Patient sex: M
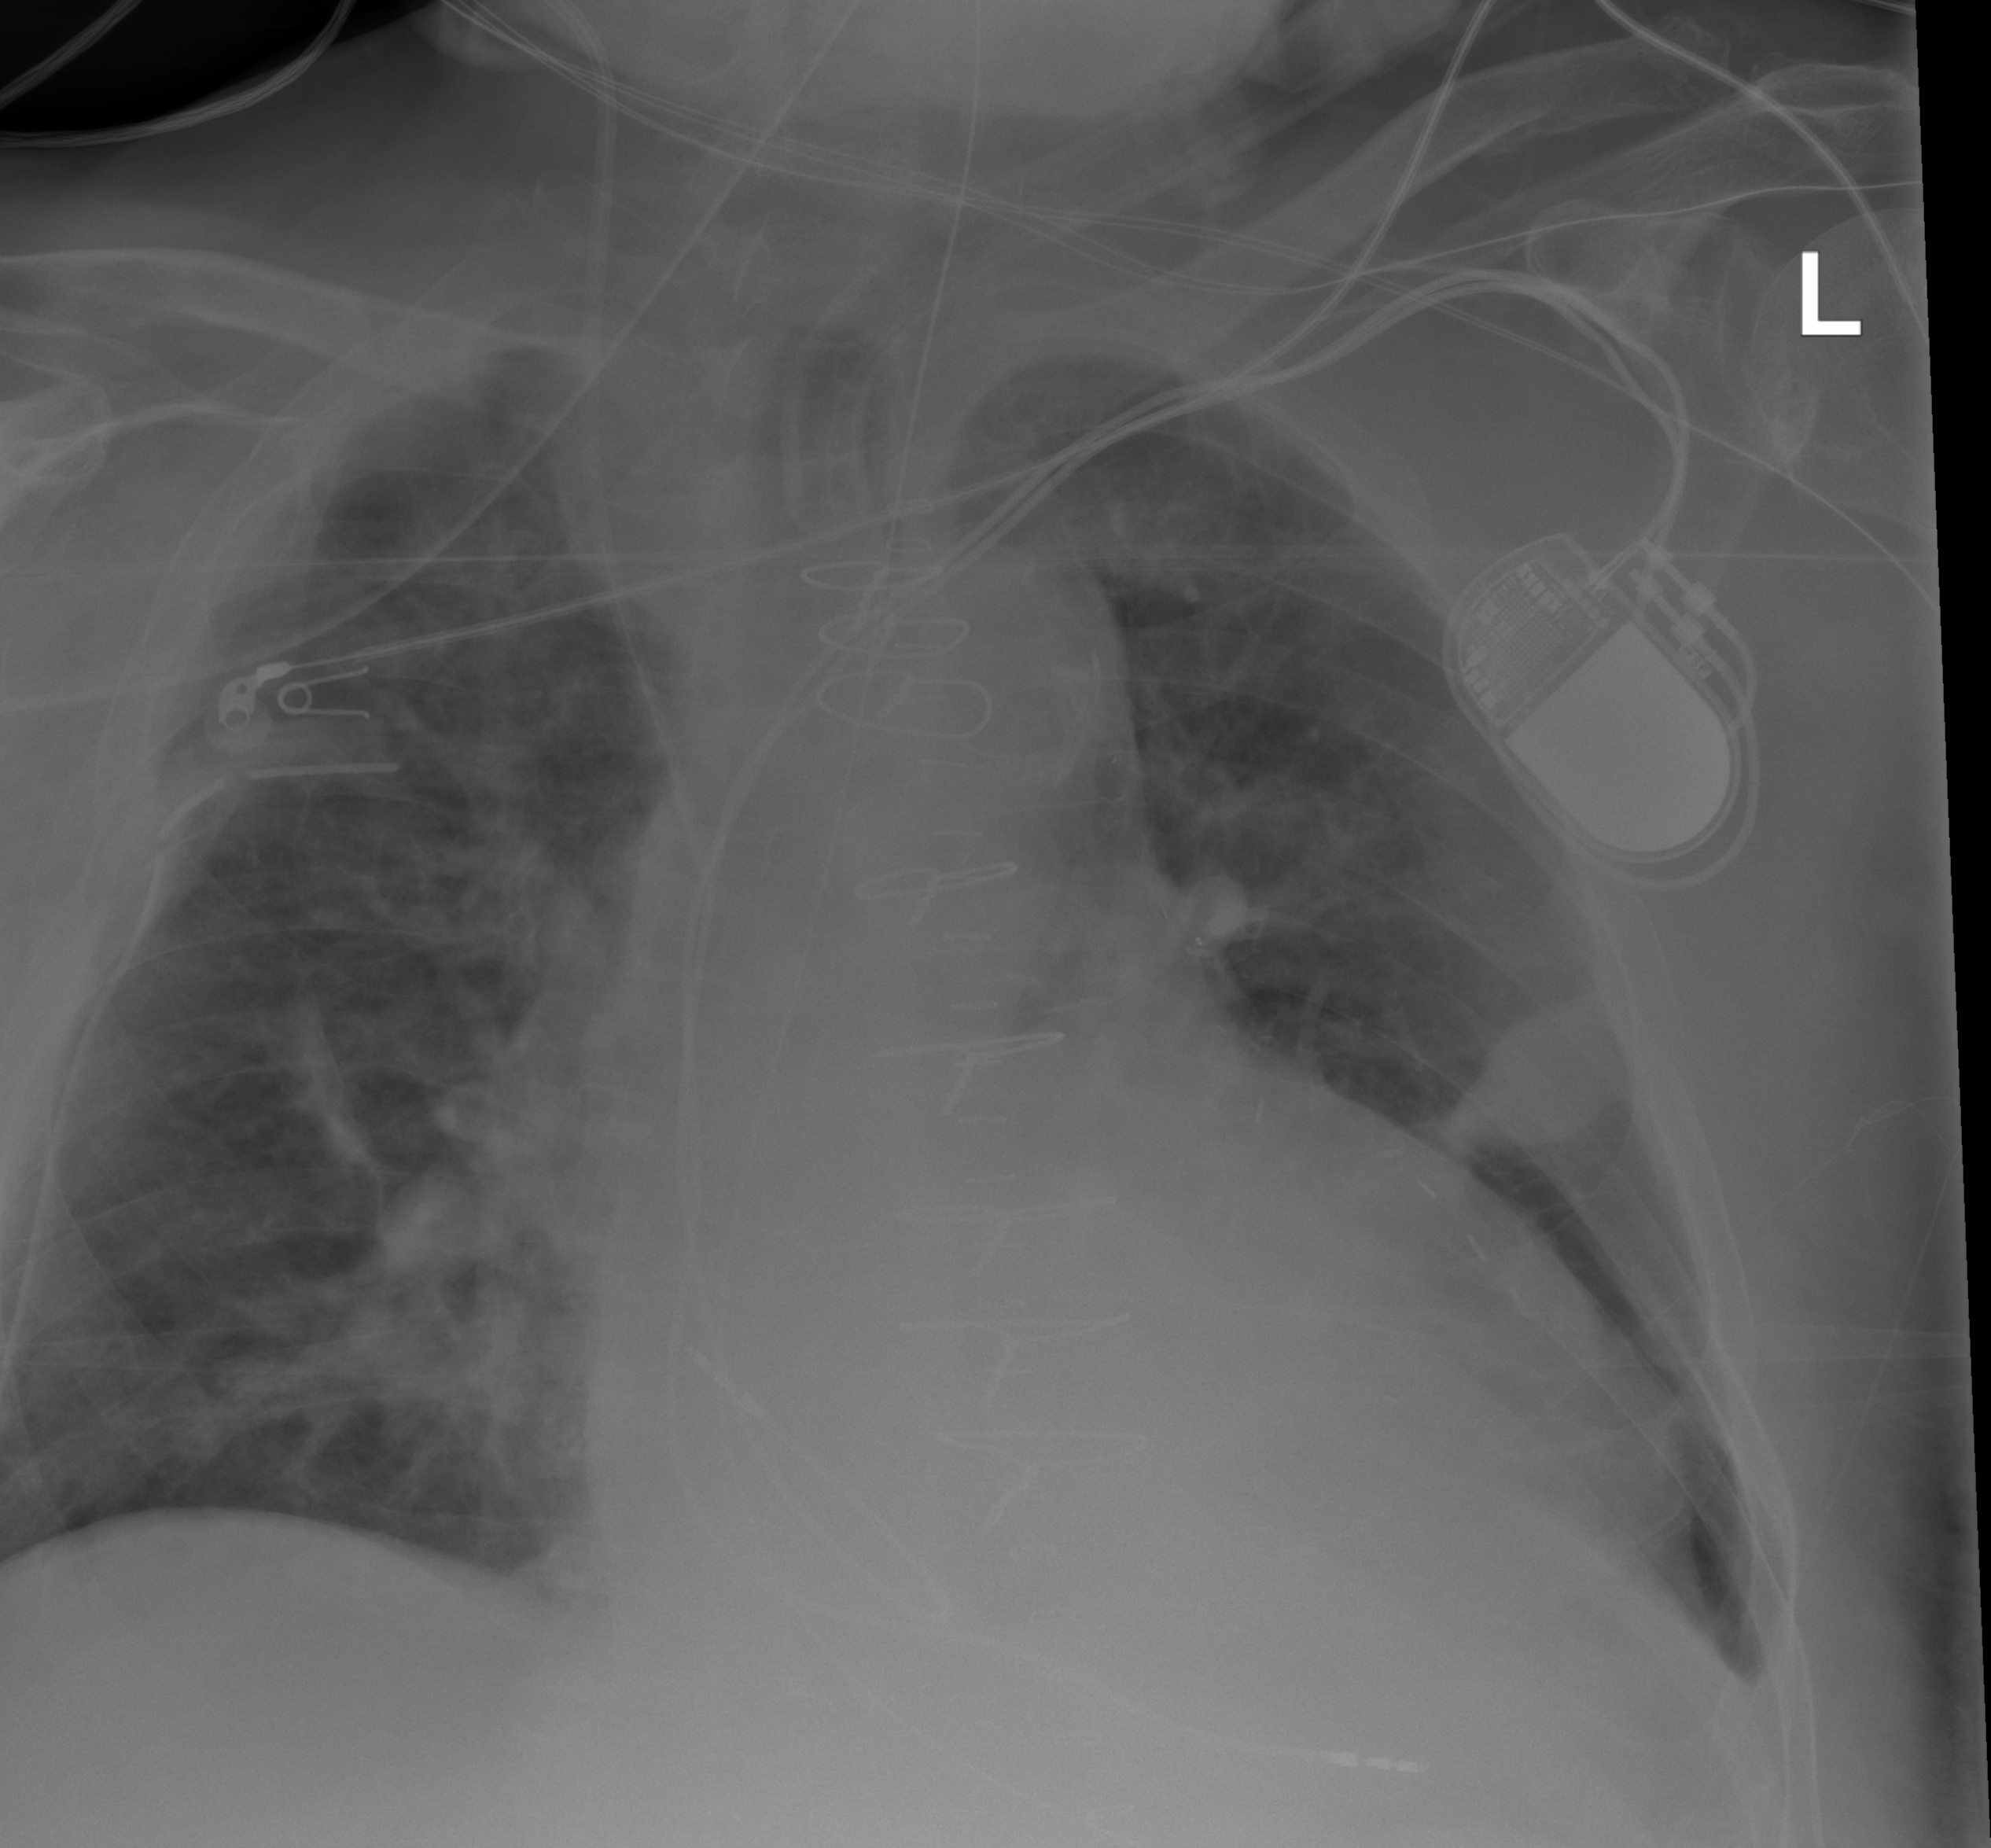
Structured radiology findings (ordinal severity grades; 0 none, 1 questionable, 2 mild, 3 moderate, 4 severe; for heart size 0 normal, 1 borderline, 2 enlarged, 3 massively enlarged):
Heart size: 2
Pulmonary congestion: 2
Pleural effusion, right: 0
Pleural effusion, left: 2
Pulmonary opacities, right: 2
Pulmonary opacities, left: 0
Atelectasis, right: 2
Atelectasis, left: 2